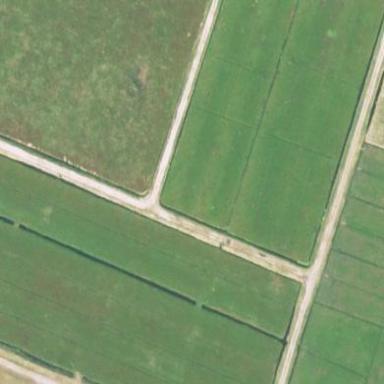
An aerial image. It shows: Farmland with wetland area.